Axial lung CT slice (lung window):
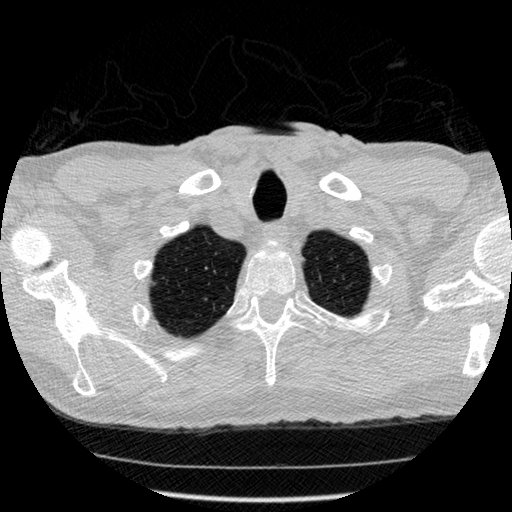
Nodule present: no